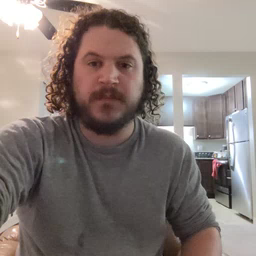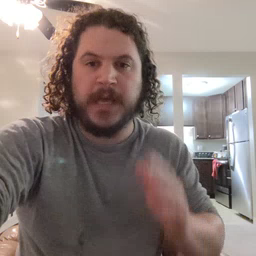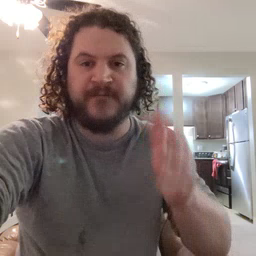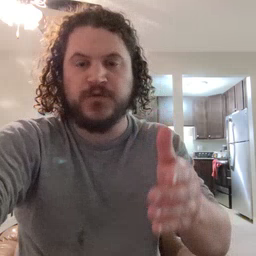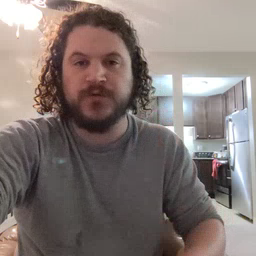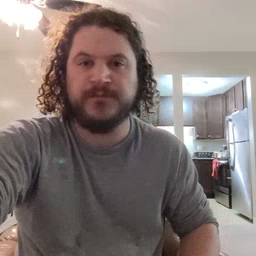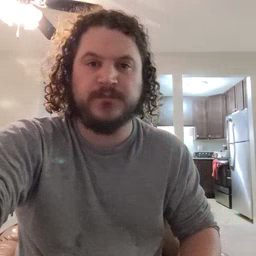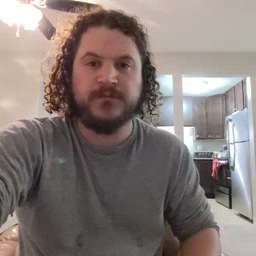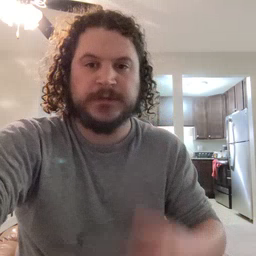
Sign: after